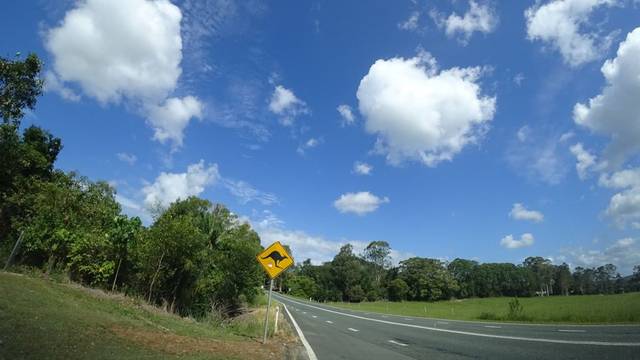
Region: Australia
Coordinates: -26.562, 152.986